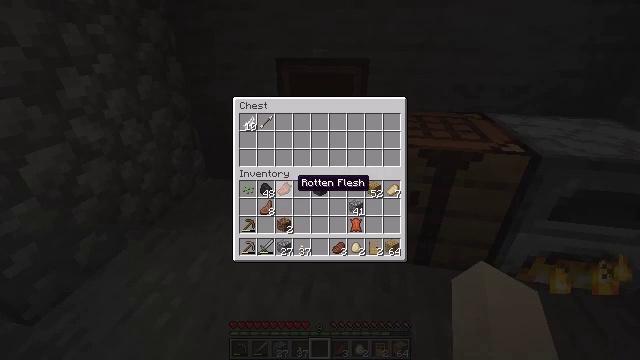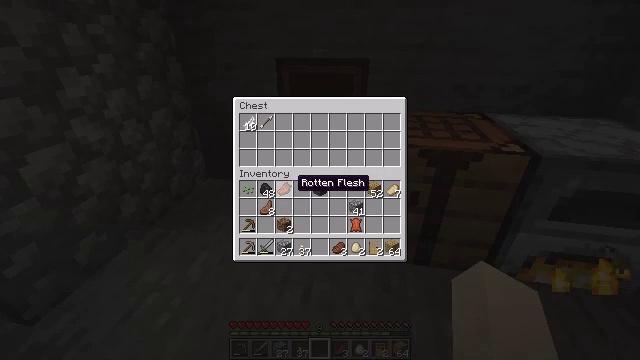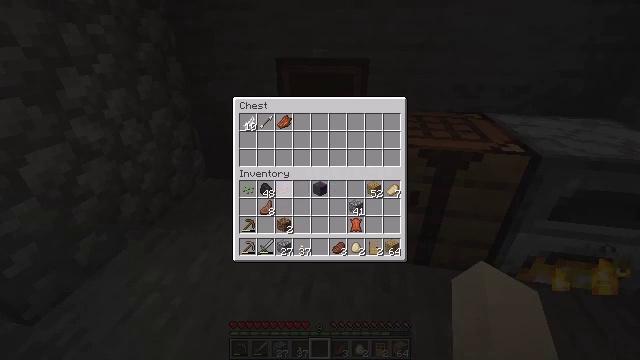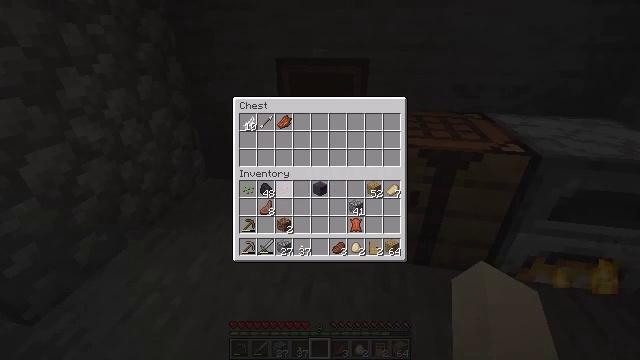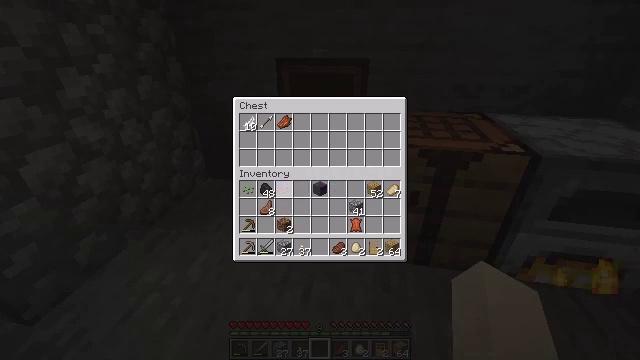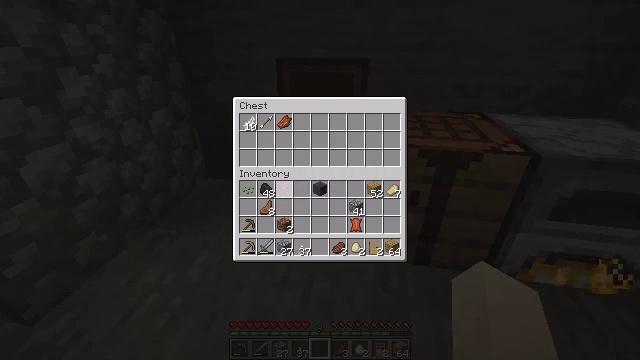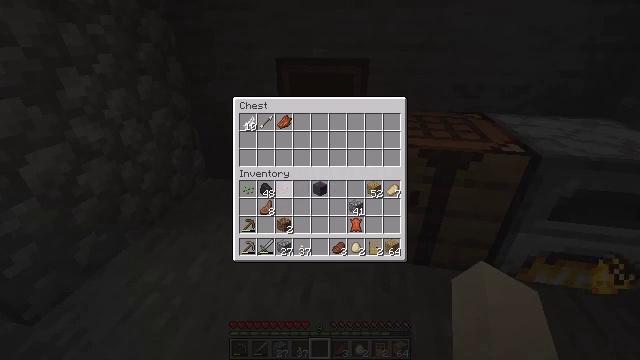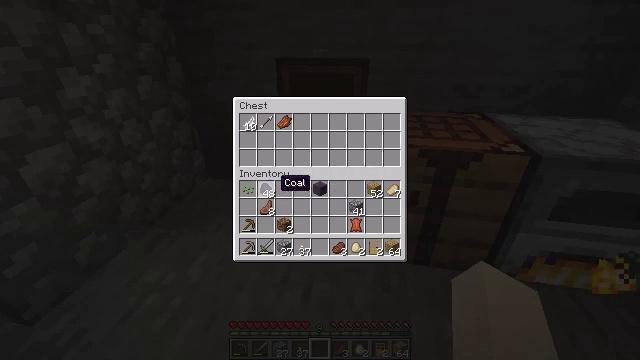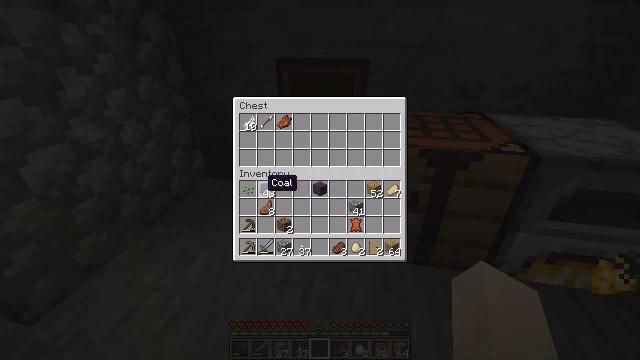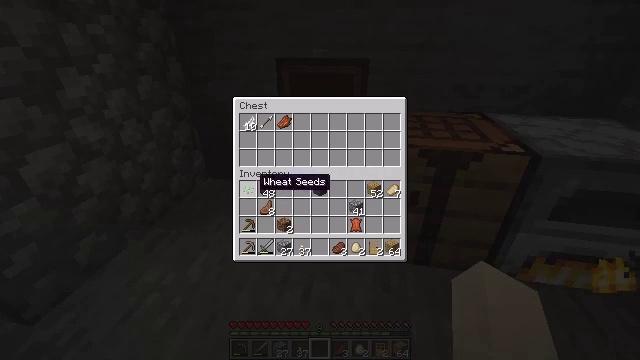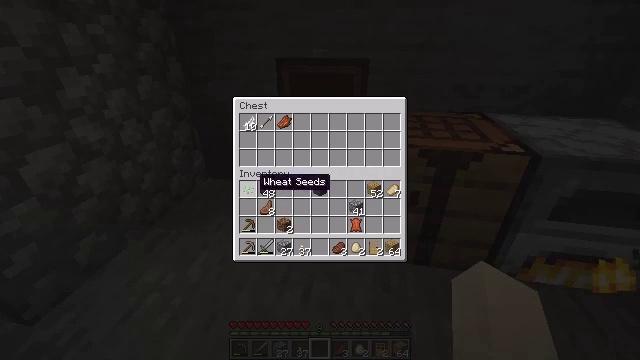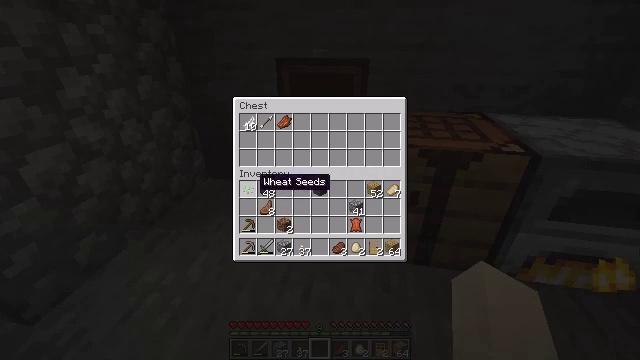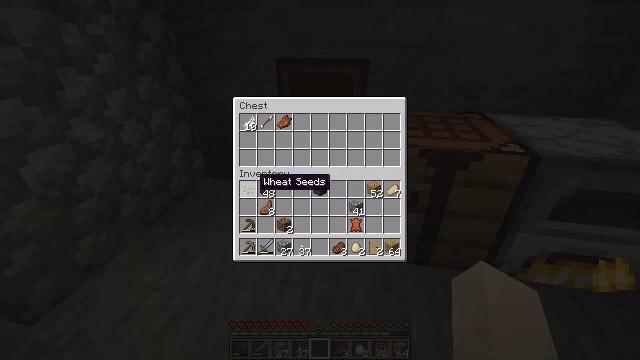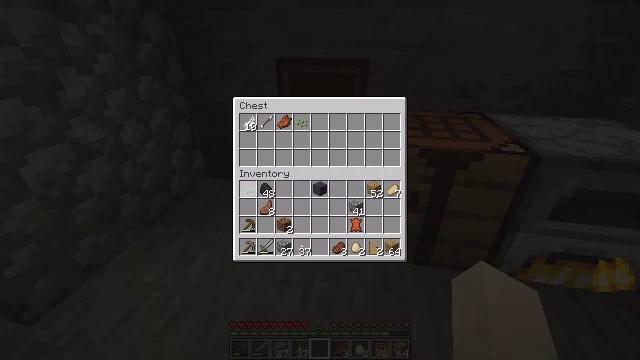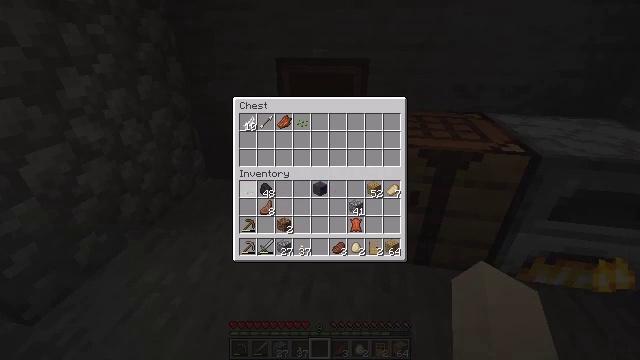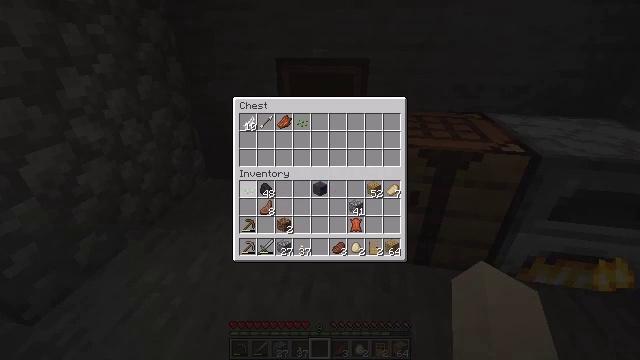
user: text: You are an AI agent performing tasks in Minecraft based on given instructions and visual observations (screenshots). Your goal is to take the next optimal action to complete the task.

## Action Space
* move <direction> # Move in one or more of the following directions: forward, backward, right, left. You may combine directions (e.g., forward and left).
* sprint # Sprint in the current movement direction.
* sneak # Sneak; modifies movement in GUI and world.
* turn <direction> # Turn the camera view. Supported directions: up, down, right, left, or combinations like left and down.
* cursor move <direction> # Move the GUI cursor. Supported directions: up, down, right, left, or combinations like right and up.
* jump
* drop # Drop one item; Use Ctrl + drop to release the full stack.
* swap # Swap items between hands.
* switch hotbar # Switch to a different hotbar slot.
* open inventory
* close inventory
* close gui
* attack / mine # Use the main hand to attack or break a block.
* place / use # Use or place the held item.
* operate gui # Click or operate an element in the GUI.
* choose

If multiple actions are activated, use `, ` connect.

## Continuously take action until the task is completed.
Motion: motion action
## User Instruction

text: Use a crafting table to make cobblestone stairs.
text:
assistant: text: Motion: sneak
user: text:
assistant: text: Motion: sneak, operate gui
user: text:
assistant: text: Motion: sneak, operate gui
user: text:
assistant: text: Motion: sneak, operate gui
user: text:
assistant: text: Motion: sneak
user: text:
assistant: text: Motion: sneak, cursor move left
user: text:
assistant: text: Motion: sneak
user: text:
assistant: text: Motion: sneak, cursor move left
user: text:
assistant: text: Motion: sneak, cursor move left
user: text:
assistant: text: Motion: sneak
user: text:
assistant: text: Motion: sneak
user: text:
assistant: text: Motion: sneak
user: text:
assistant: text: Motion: sneak, operate gui
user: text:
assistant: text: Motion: sneak, operate gui
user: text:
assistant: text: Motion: sneak, operate gui
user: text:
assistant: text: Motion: sneak, cursor move right
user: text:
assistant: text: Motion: sneak, cursor move right
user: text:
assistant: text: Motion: sneak, cursor move right
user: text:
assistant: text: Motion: sneak
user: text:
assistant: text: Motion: sneak
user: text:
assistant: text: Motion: sneak, cursor move left
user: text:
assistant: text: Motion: sneak, cursor move left
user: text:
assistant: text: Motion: sneak
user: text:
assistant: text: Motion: sneak
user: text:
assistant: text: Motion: sneak
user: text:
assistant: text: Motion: sneak
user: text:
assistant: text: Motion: sneak, operate gui
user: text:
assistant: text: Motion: sneak, operate gui
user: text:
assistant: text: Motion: sneak
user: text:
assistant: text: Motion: sneak, cursor move right